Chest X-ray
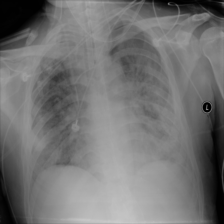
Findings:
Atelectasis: negative
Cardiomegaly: negative
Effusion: negative
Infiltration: negative
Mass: negative
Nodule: negative
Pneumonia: negative
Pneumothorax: positive
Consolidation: negative
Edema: negative
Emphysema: negative
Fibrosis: negative
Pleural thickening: negative
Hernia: negative